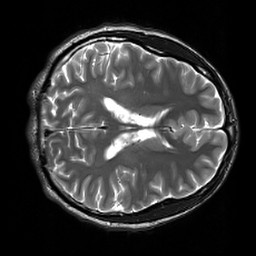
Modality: T2w
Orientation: axial
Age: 23
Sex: male
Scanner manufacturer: siemens
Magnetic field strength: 3 T
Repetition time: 7 s
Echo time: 0.09 s